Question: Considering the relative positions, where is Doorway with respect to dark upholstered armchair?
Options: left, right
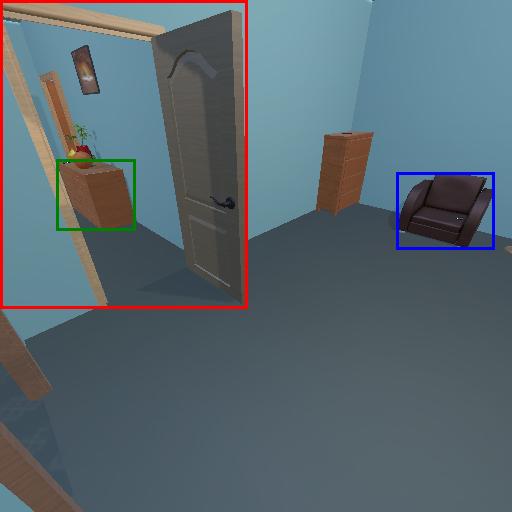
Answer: left